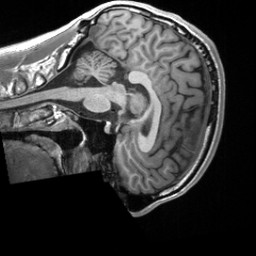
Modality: T1w
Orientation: sagittal
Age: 27
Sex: male
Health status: healthy
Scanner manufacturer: siemens
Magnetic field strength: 3 T
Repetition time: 2 s
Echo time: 0.00232 s